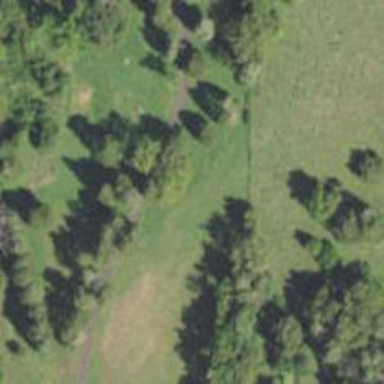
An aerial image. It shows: Row of trees in natural setting.